Aerial crown-view tile of a tropical tree (Barro Colorado Island, Panama), acquired 20250915:
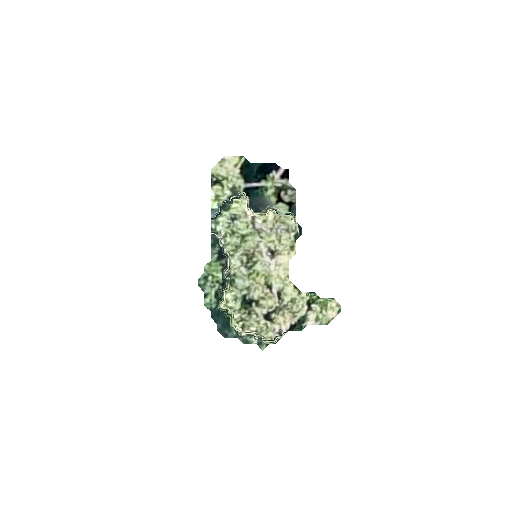
Species: Cecropia insignis
GBIF accepted scientific name: Cecropia insignis
Crown area: 23.019 m²